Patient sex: M
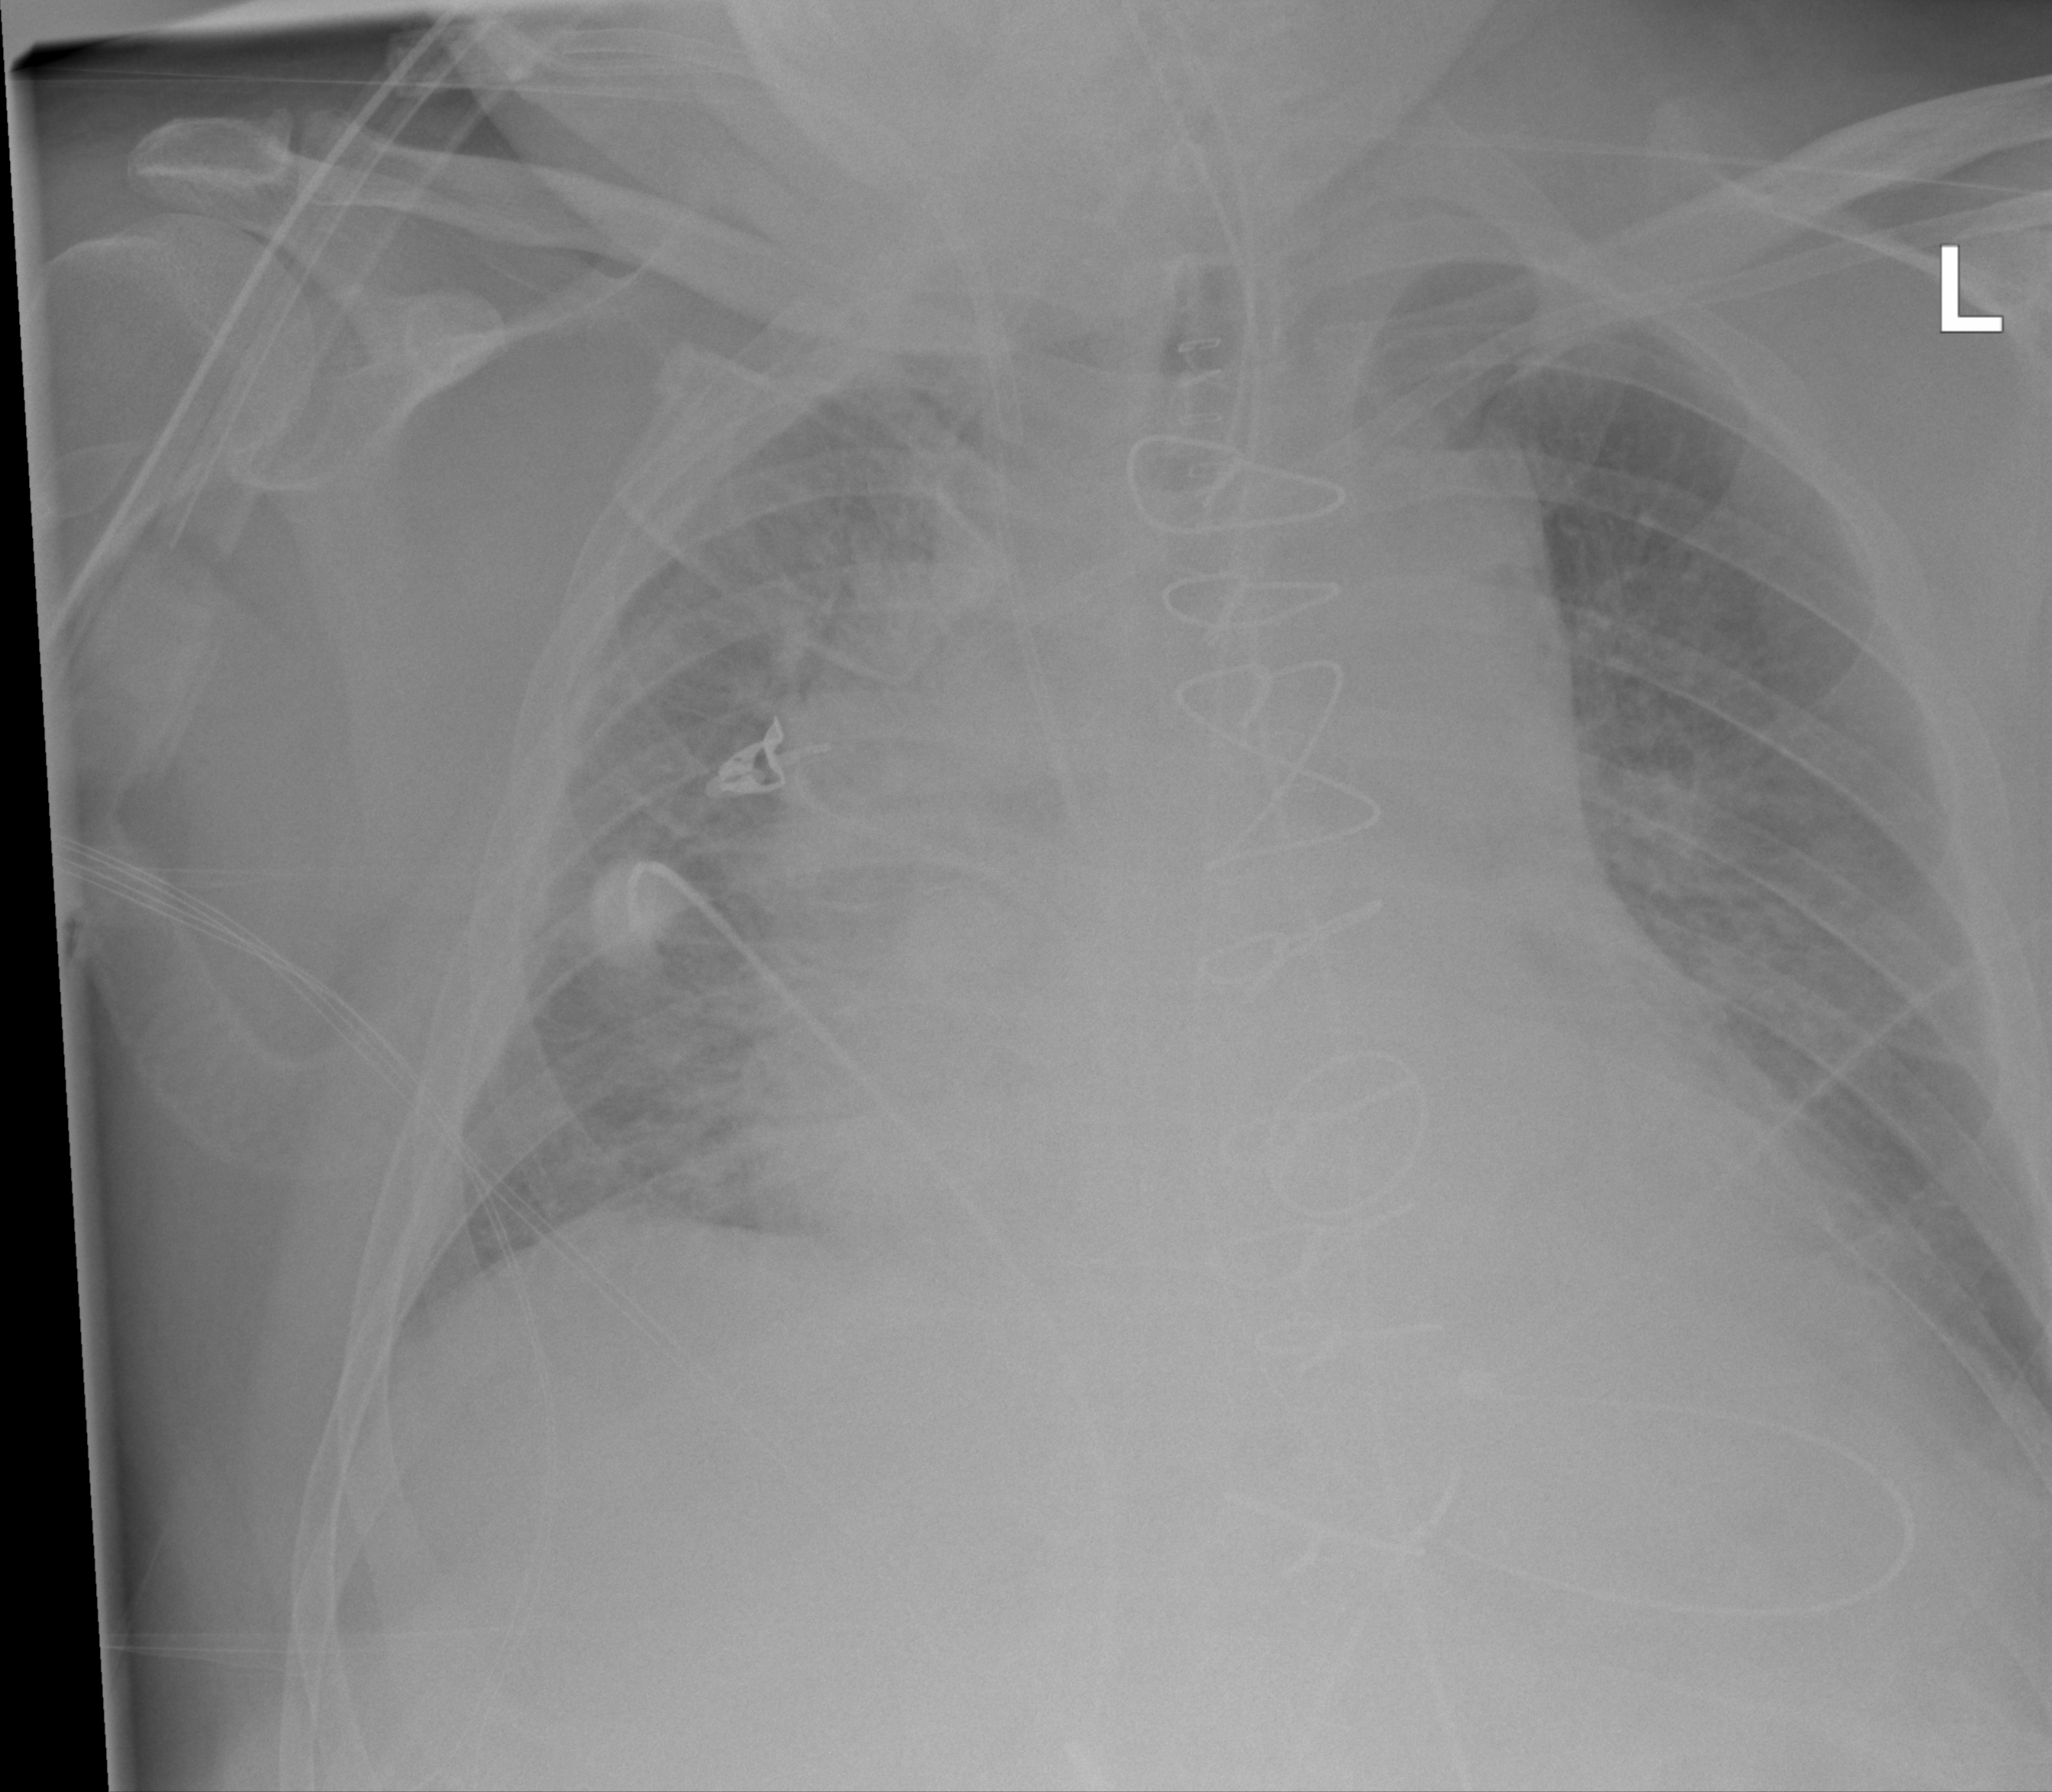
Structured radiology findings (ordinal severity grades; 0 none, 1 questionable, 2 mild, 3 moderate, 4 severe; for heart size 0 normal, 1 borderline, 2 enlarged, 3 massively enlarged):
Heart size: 2
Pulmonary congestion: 0
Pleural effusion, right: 0
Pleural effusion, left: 2
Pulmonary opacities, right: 0
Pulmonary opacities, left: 0
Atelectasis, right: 0
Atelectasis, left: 0